Question: I have a few tables, each with a binary column with a specific size, (i.e 8 bytes, 16 bytes, 32 bytes, etc.) and a size column indicating the actual data size in that binary column, i want to move all the rows into a varbinary(MAX) table.
example:

I am looking for an SQL query that will transfer the contents of the table into a new table with varbinary(MAX) column, but it will have to crop the data to the specified size.
for instance, something similar to this possible:
'INSERT INTO newVarBinaryTable (new_id, new_data) select (id, newData = crop(data, size)) FROM oldBinaryTable'
Note: My DB is on SQL Server 2008
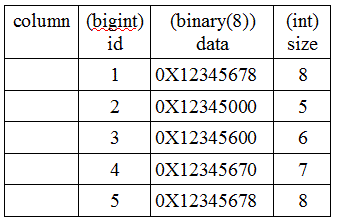
Answer: '''
INSERT INTO newVarBinaryTable
(new_id, new_data)
select id, cast(left(data, size) as varbinary(max))
FROM oldBinaryTable
'''